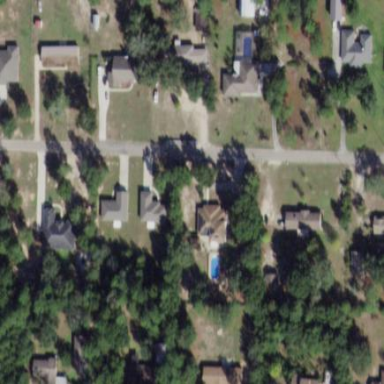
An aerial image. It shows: Residential area composed of single-family homes.